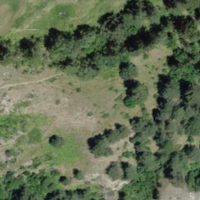
EUNIS habitat code: 45
Species observed at this site:
Arcyptera fusca
Juniperus communis